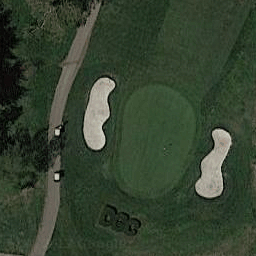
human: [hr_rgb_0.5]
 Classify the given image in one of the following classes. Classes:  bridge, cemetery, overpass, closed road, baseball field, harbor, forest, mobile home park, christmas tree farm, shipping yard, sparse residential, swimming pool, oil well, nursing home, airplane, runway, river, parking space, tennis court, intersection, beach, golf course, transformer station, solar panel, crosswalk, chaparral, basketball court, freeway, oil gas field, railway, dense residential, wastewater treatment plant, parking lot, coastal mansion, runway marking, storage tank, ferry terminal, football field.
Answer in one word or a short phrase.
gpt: golf course